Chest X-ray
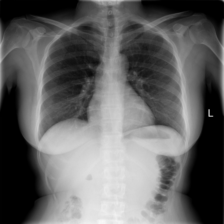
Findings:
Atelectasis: negative
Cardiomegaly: negative
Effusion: negative
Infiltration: positive
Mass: negative
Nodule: negative
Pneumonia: negative
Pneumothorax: negative
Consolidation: negative
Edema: negative
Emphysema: negative
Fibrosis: negative
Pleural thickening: negative
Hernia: negative